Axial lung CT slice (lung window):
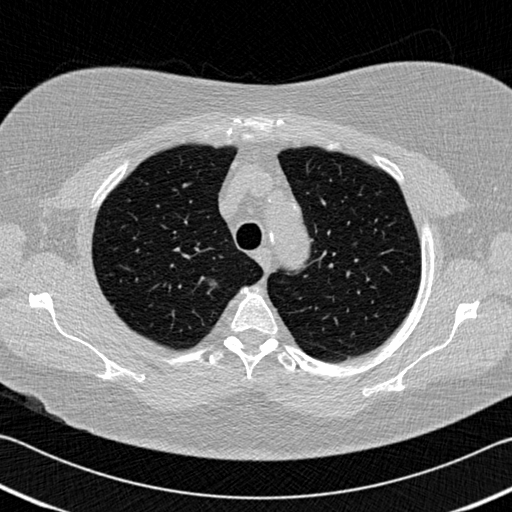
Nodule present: yes
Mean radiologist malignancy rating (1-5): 2.75